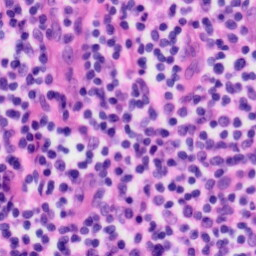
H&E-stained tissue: Tonsil